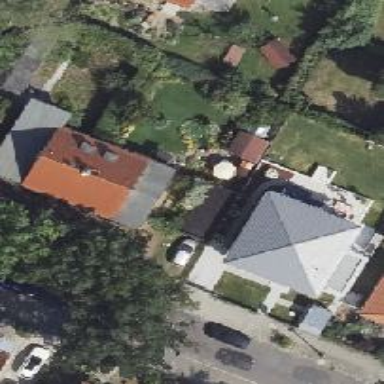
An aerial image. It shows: Semidetached house with gabled roof.